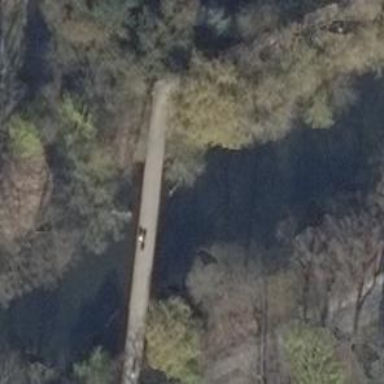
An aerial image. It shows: Footway bridge.